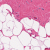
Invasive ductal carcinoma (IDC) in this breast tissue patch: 0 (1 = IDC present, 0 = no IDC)